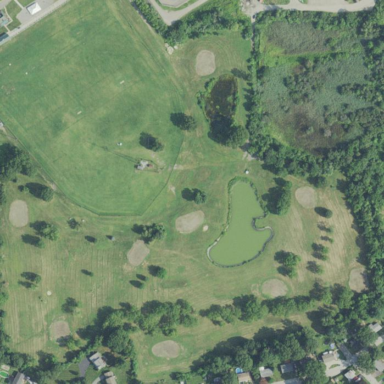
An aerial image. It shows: Golf course surrounded by greenery.